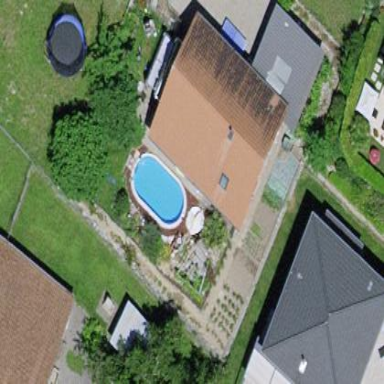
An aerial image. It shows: Residential building.